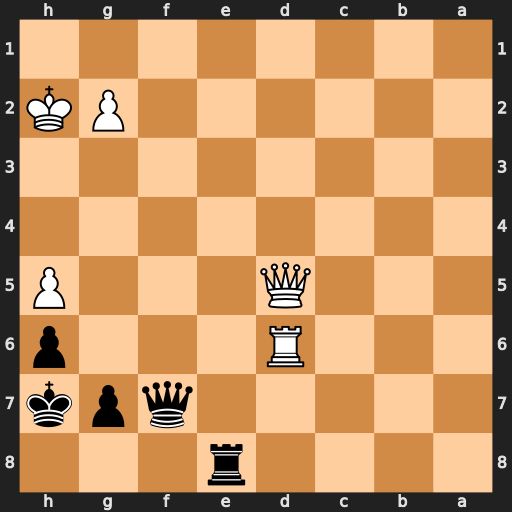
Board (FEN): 4r3/5qpk/3R3p/3Q3P/8/8/6PK/8
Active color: b
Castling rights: -
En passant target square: -
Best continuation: Qf4+ g3 Re2+ Kh3 Re3 Rg6 Qf1+